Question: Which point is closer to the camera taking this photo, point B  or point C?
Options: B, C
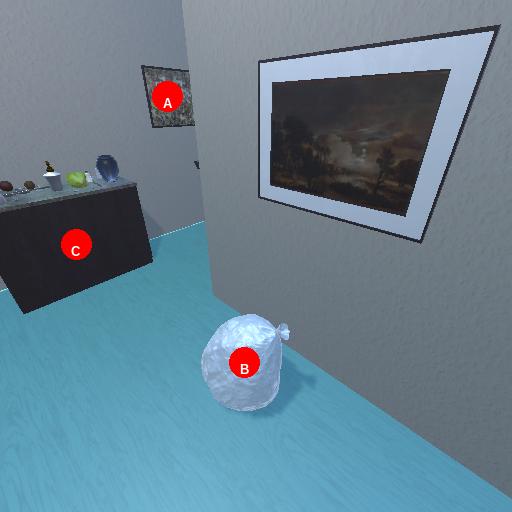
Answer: B